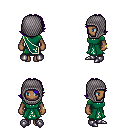
a pixel art fantasy rpg character, female body template, human, dark skin, sash dress, red pants, blue swoop hairstyle, chain hood, bracelets, metal boots, four views (front, back, left, right), 2x2 character sprite sheet, small pixel art, hard edges, no anti-aliasing